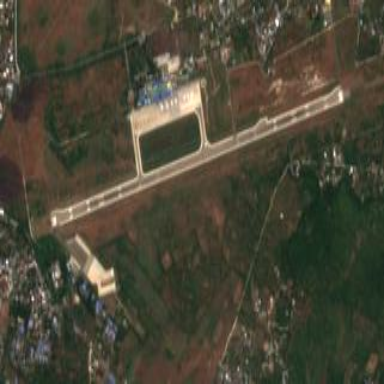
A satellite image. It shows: International aerodrome airport.